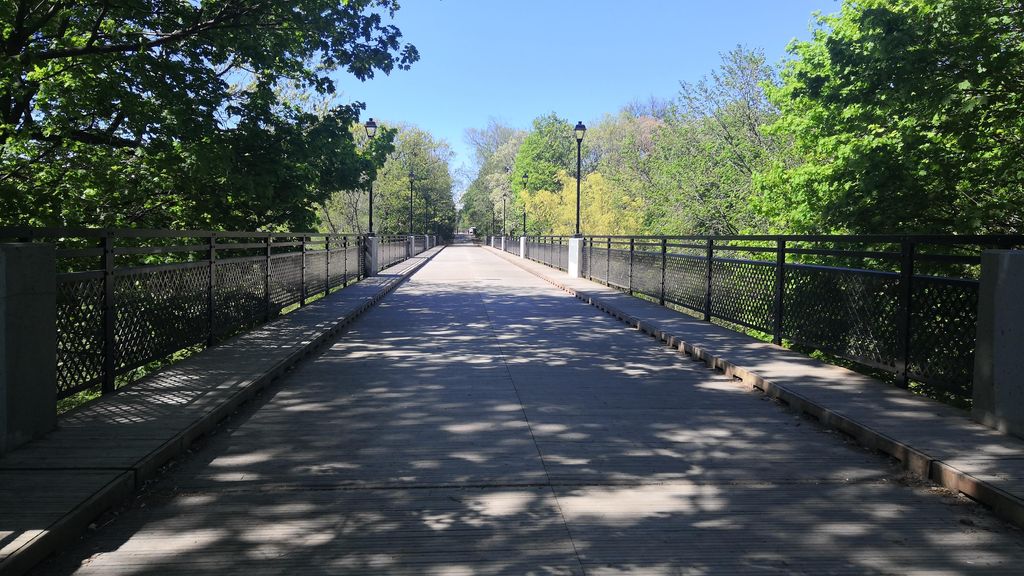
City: toronto